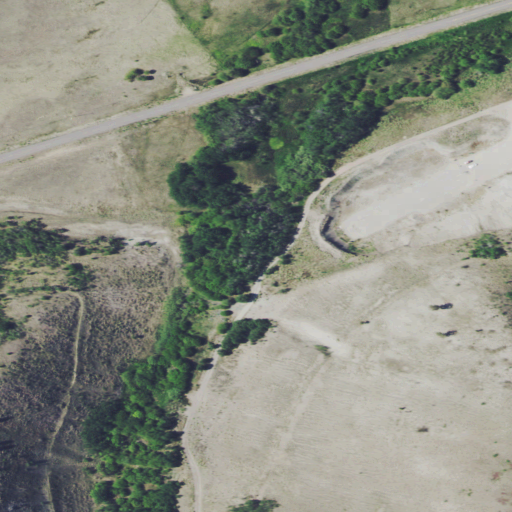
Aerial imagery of valley in Montana named Cabbage Gulch containing shrub, woody wetlands, evergreen forest, open development, low intensity development, and herbaceous wetlands